Question: Here's what it looks like on html page.

So each row of checkboxes has it's different names, for example 'name="doctor_0[]"', it increments every row. So the next row would be 'name="doctor_1[]"' their corresponding default value would be '0'
So in eye friendly code view it would be
'''
// First row
<td><input type="checkbox" name="doctor_0[]" class="day_cbox" value="0"></td>
<td><input type="checkbox" name="doctor_0[]" class="day_cbox" value="0"></td>
// Second row
<td><input type="checkbox" name="doctor_1[]" class="day_cbox" value="0"></td>
<td><input type="checkbox" name="doctor_1[]" class="day_cbox" value="0"></td>
'''
and so on...
Now into the problem
My problem is when the checkbox aren't checked, the data isn't passed into '$_POST'.
I know that normally it doesn't work that way, so the not-so-good alternative is to create input field of 'hidden' so it would get the value when the checkbox aren't check. But the problem is, this one's an array.
I've tried several solutions that was told in my below, but it doesn't work that way though. Well it's not meant to be dynamic or using arrays. Correct me if I'm wrong, my bad about that.
So, are there any solutions for this stuff?
A help or suggestion or advice would be good.
Thanks.
Questions that are similar to this.
<URL>
<URL>
<URL>
<URL>
<URL>
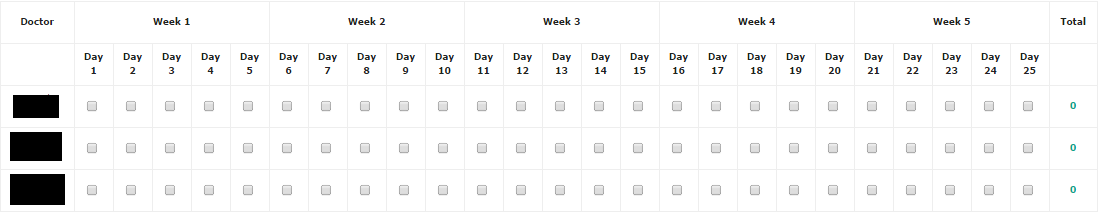
Answer: Thanks to people who helped me in the comment section of my question.
Here's my final version of my code.
So I'm doing the usual 'while loop' to retrieve data using 'mysql'. Well don't get mad at me I was assigned to years old of web application for certain company.
Anyhow, I used @Bad_boy's logic to solve this issue.
The old code that I had is,
'$ctr' is the increment thing-y per row.
'''
echo '
<td>
<input type="checkbox" name="doctor_'. $ctr .'[]" class="day_cbox" value="1">
</td>
';
'''
And tada! I'm not good at explaning how it works but yeah, it worked! Hahahaha! Thanks!
'''
while ($result = mysql_fetch_array($row)) {
echo '
<tr class="row-doctor">
<td align="center">'. ucwords(strtolower($result['doctor_name'])) .'</td>
';
for ($i = 1; $i <= 25; $i++) {
echo '
<td>
<input type="hidden" name="doctor_'. $ctr .'['. $i .']" value="0">
<input type="checkbox" name="doctor_'. $ctr .'['. $i .']" class="day_cbox" value="1">
</td>
';
}
echo '
<td align="center" class="blue strong"><span class="frequency_'. $ctr .'">0</span></td>
</tr>
';
$ctr++;
}
'''